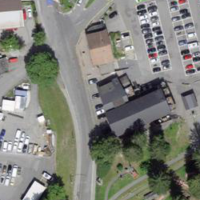
EUNIS habitat code: 54
Species observed at this site:
Corvus corone
Oenanthe oenanthe
Lophophanes cristatus
Pyrrhula pyrrhula
Passer domesticus
Parus major
Hirundo rustica
Pica pica
Phoenicurus ochruros
Sitta europaea
Garrulus glandarius
Phoenicurus phoenicurus
Nucifraga caryocatactes
Regulus regulus
Pyrrhocorax graculus
Periparus ater